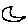
Label: moon